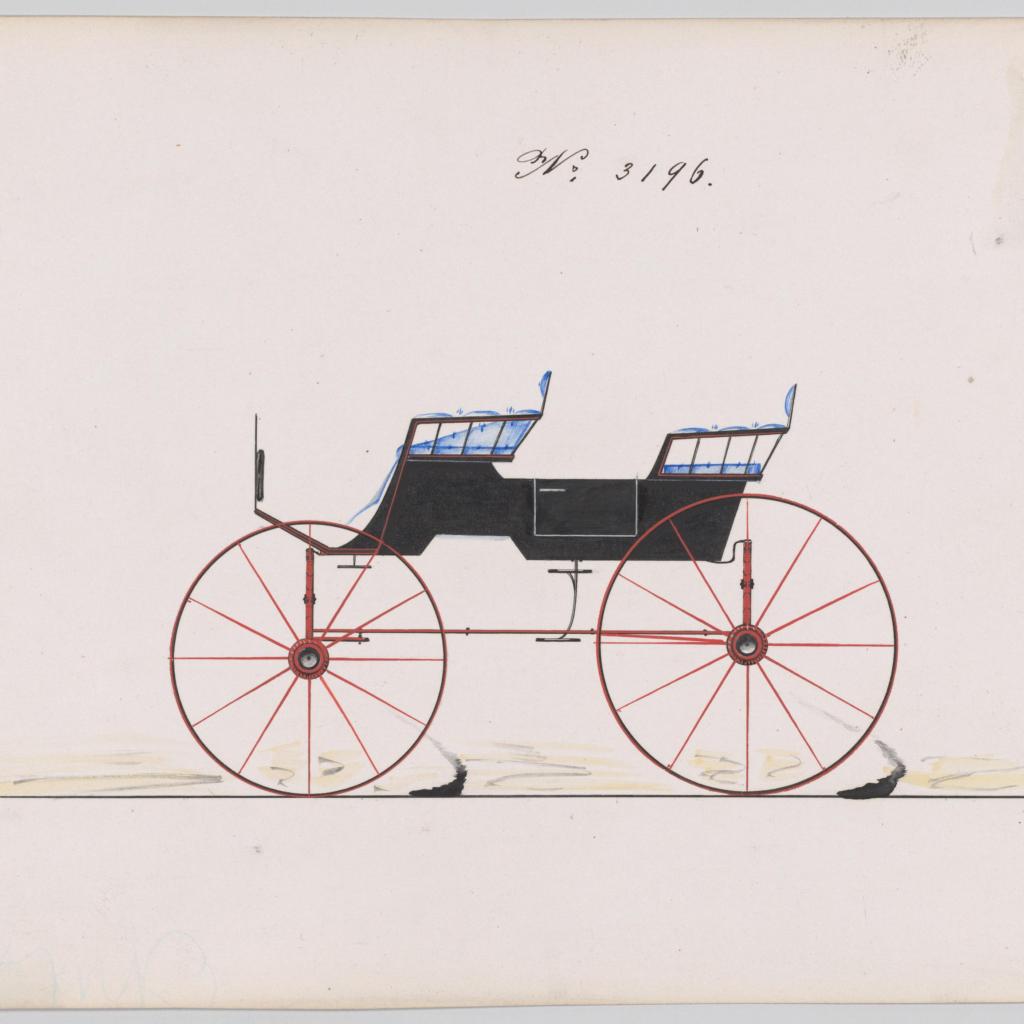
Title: Design for 4 seat Phaeton, no top, no. 3196
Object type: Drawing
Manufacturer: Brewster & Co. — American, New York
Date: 1876
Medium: Pen and black ink, watercolor and gouache with gum arabic
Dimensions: Sheet: 6 1/4 x 8 3/4 in. (15.9 x 22.2 cm)
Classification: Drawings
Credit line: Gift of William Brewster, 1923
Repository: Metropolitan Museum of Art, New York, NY